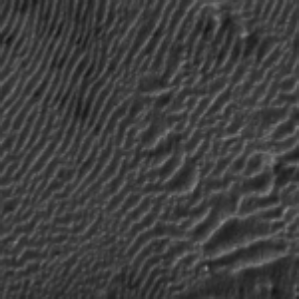
Label: frost